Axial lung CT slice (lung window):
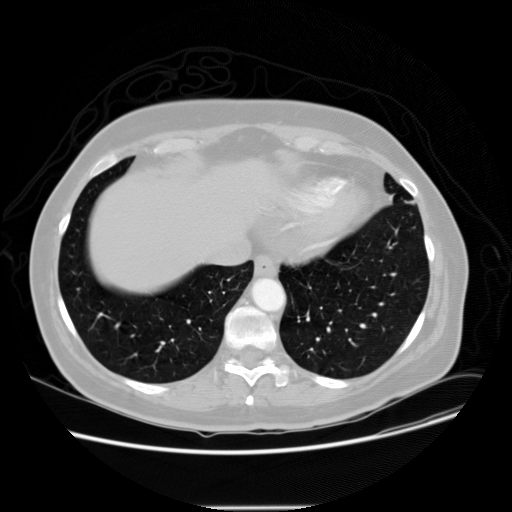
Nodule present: no